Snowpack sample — Buffalo Mountain, Silverthorne, Colorado, USA (2/22/26, 2:02 PM MST)
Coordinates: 39.622, -106.113
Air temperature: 33 °F
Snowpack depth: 63 cm
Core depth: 50 cm
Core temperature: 26.6 °F
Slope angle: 11°, slope face: 116°
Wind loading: low
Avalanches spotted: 0
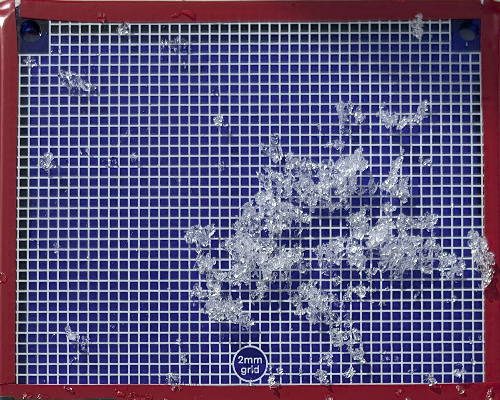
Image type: profile
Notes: In a firebreak similar to site 1, minimal wind loading with no spotted avalanches (not many faces in view though)